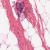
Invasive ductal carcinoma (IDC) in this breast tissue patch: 0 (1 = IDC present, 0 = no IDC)